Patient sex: F
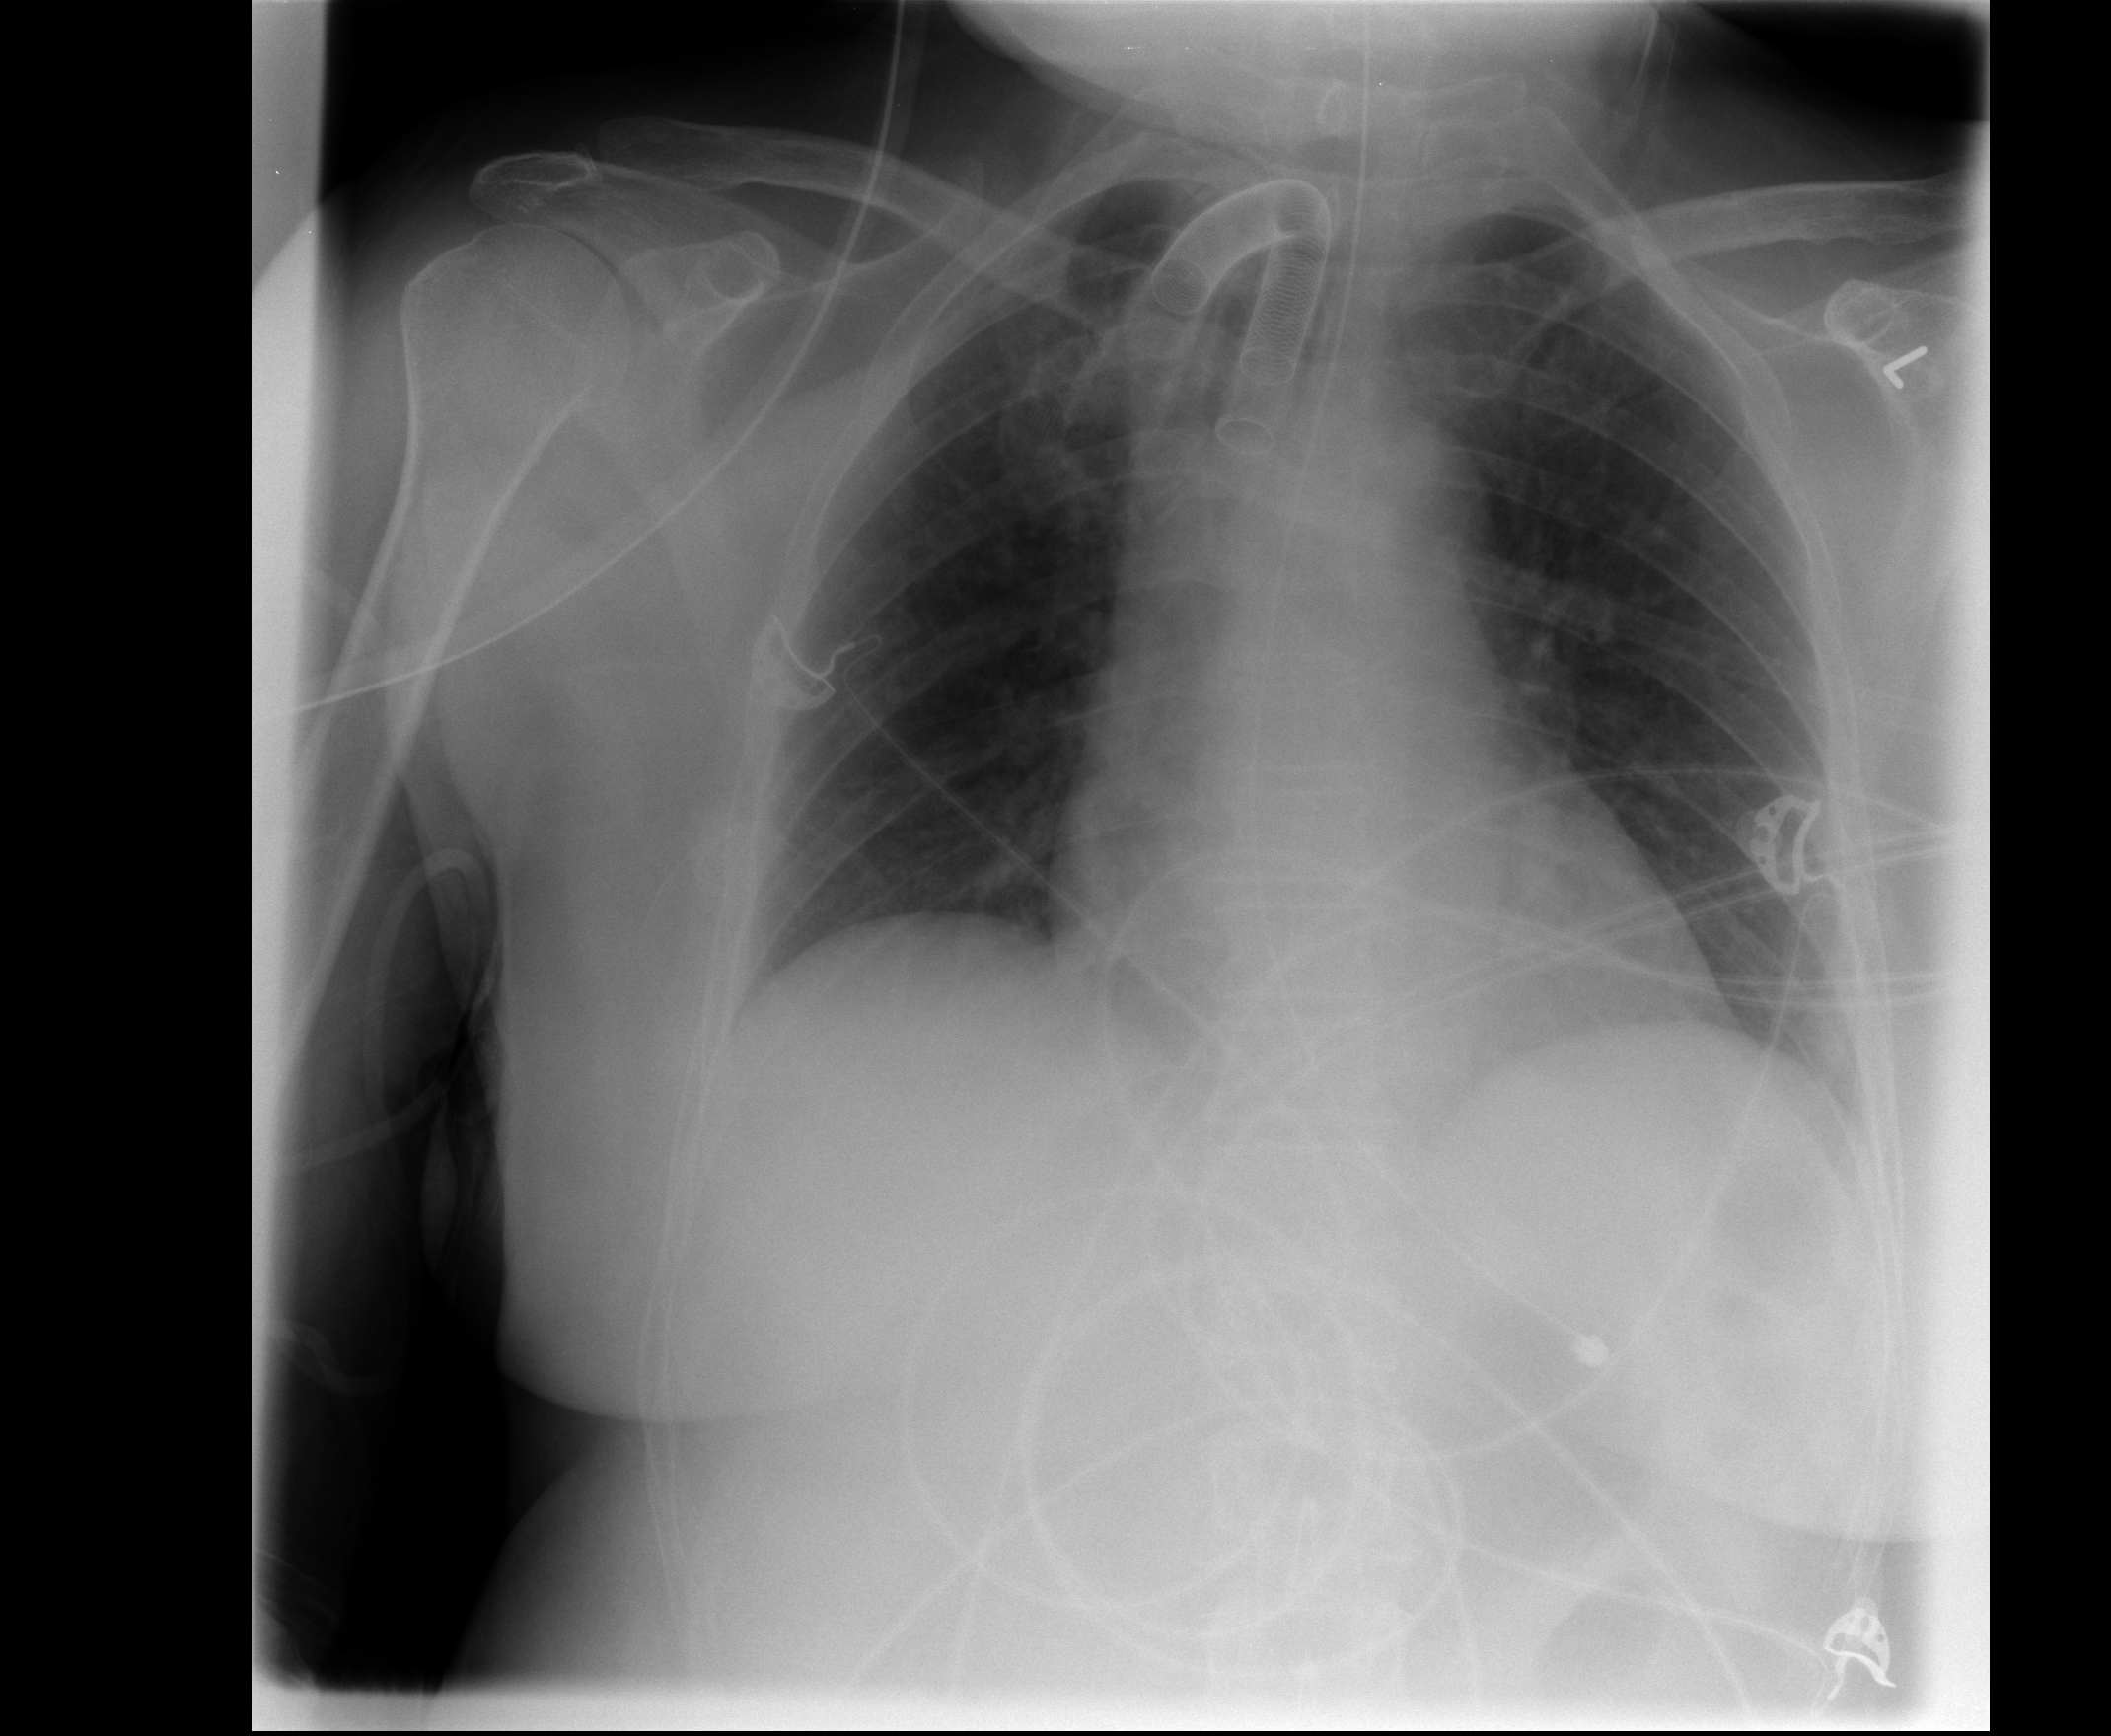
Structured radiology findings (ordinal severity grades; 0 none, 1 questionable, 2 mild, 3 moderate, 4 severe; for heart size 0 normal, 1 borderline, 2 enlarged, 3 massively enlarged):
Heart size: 2
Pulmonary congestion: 2
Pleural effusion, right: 0
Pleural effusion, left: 0
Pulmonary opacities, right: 1
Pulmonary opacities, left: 0
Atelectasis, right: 2
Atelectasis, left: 0